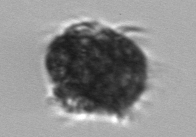
Label: Mesodinium